Question: I'd like to preface this by saying that I am the original author of this website. I am the owner of my personal site, www.benjamindisinger.com and I'm running into an issue with the show/hide function below the videos on my page. I have very minimal experience with JS and CSS so please bear with me while I try to explain what I believe is happening.
The original author coded my page for 4 videos (everything but the Linkin Park one), but I'd like to continuously add videos at will upon completion so that my work stays current.
The new video is the third one down, the Linkin Park one. If you'll notice on my other videos, the information is hidden below each video by a "More Info" show/hide function.
I'm trying to add the same functionality to the Linkin Park video, but I'm getting various errors.
Here is my CSS. Note that I added in #show_hide5 and #slidingDiv5 myself and that they didn't exist in the original author's code -
'''
/* CSS Reset */
body,div,dl,dt,dd,ul,ol,li,h1,h2,h3,h4,h5,h6,pre,form,fieldset,input,textarea,p,blockquote,th, td {margin:0;padding:0;}
html,body {margin:0;padding:0;}
table {border-collapse:collapse;border-spacing:0;}
fieldset,img { border:0;}
input{border:1px solid #b0b0b0;padding:3px 5px 4px;color:#979797;width:190px;}
address,caption,cite,code,dfn,th,var {font-style:normal;font-weight:normal;}
ol,ul {list-style:none;}
caption,th {text-align:left;}
h1,h2,h3,h4,h5,h6 {font-size:100%;font-weight:normal;}
q:before,q:after {content:'';}
abbr,acronym { border:0;}
/*General CSS*/
body{
color: #333333;
background-color: #fefefe;
/*
/* IE10 Consumer Preview
background-image: -ms-linear-gradient(left, #F6F6F6 0%, #E0E0E0 100%);
/* Mozilla Firefox
background-image: -moz-linear-gradient(left, #F6F6F6 0%, #E0E0E0 100%);
/* Opera
background-image: -o-linear-gradient(left, #F6F6F6 0%, #E0E0E0 100%);
/* Webkit (Safari/Chrome 10)
background-image: -webkit-gradient(linear, left top, right top, color-stop(0, #F6F6F6), color-stop(1, #E0E0E0));
/* Webkit (Chrome 11+)
background-image: -webkit-linear-gradient(left, #F6F6F6 0%, #E0E0E0 100%);
/* W3C Markup, IE10 Release Preview
background-image: linear-gradient(to right, #F6F6F6 0%, #E0E0E0 100%); */
}
#wrapper {
max-width: 1000px;
min-height: 500px;
margin: 20px auto 5px auto;
}
hr {
height: 1px;
background: #aaaaaa;
margin-top: 35px;
margin-bottom: 35px;
}
/*Text Styling*/
a:link {
color: #333;
}
a:visited {
color: #333;
}
a:hover {
color:#c4282c;
}
a {
text-decoration: none;
}
a.nodec:hover{
color: #333;
}
a.home:link {
color: #9b9b9b;
}
a.home:visited{
color: #9b9b9b;
}
a.home:hover{
color: #9b9b9b;
}
a.anhor{
postion: relative;
}
h1 {
text-align: center;
font-size: 5em;
}
span.red{
color: #c4282c;
}
h3 {
display: inline;
}
*{
font-family: "Century Gothic", Futura, arial, sans-serif;
}
p#right,p#left{
text-align: center;
font-size: 0.75em;
}
#name{
font-weight: 100;
letter-spacing: 0.08em;
}
/*Header*/
#header{
padding-top: 5px;
}
#nav {
text-align: center;
}
#nav ul li{
display: inline;
padding-right: 100px;
padding-left: 100px;
font-size: 1.3em;
}
/*Content*/
#content{
width: 1000px;
min-height: 400px;
margin-bottom: 15px;
}
.center {
display: block;
text-align: center;
margin-left: auto;
margin-right: auto;
}
p.center{
padding-top: 5px;
}
.photo{
margin-top: 25px;
margin-left: auto;
margin-right: auto;
text-align: center;
width: 48%;
}
iframe{
margin-bottom: 20px;
}
.button{
margin-top: 10px;
height: 25px;
width: 90px;
margin: auto;
text-align: center;
border-radius: 5px;
border: none;
background-color: #aaa;
}
.button:hover{
background-color: #cfcfcf;
}
.flickr{
margin-top: 20px;
height: 25px;
width: 120px;
margin: auto;
text-align: center;
border-radius: 5px;
border: none;
background-color: #aaa;
}
.flickr:hover{
background-color: #cfcfcf;
}
.shadbox{
margin-left: 8px;
margin-right: 8px;
padding-top: 35px;
}
.about{
line-height: 1.3;
font-weight: 400;
margin: 15px 50px;
text-align: center;
}
#slidingDiv, #slidingDiv2, #slidingDiv3, #slidingDiv4, #slidingDiv5 {
margin-top: 10px;
text-align: center;
margin-left: auto;
margin-right: auto;
}
#slidingDiv {
height: 350px;
}
#slidingDiv2 {
height: 375px;
}
#slidingDiv3 {
height:280px;
}
#slidingDiv4 {
height:100px;
}
#slidingDiv5 {
height:100px;
}
#show_hide, #show_hide2, #show_hide3, #show_hide4, #show_hide5, {
display:none;
}
.laurels{
margin: 7px 15px;
}
/*Footer*/
#footer{
margin-bottom: 75px;
margin-top: -25px;
}
#left{
width: 50%;
float: left;
}
#right{
width: 50%;
float: left;
}
'''
Here is my showhide.js file. Again, I added in the show/hide 5 section. The current code on my website, www.benjamindisinger.com, does not feature the show/hide 5 part of the code. When I DO include it, it breaks all of the other show/hide buttons. They all appear instead of being hidden and the buttons no longer work. For the sake of appearance while I figure this out, the code is not included in the current site. Next to the ".click(function(X){" code I randomly assigned "d" for the show/hide 5. I'm unsure of what this does. Please advise.
'''
//show/hide 1
$(document).ready(function(){
$("#slidingDiv").hide();
$("#show_hide").show();
$('#show_hide').click(function(a){
a.preventDefault();
$("#slidingDiv").slideToggle();
});
});
//show/hide 2
$(document).ready(function(){
$("#slidingDiv2").hide();
$("#show_hide2").show();
$('#show_hide2').click(function(b){
b.preventDefault();
$("#slidingDiv2").slideToggle();
});
});
//show/hide 3
$(document).ready(function(){
$("#slidingDiv3").hide();
$("#show_hide3").show();
$('#show_hide3').click(function(c){
c.preventDefault();
$("#slidingDiv3").slideToggle();
});
});
//show/hide 4
$(document).ready(function(){
$("#slidingDiv4").hide();
$("#show_hide4").show();
$('#show_hide4').click(function(e){
e.preventDefault();
$("#slidingDiv4").slideToggle();
});
});
//show/hide 5
$(document).ready(function(){
$("#slidingDiv5").hide();
$("#show_hide5").show();
$('#show_hide5').click(function(d){
d.preventDefault();
$("#slidingDiv5").slideToggle();
});
});
'''
And, lastly, here is my HTML. The code in question is about mid-way down. Again, all of the slidingDiv5 and show_hide5 stuff is new. Now here's something I really don't understand. The hyperlink isn't centered and it's not hidden like the other line right above it "Created by Benjamin Disinger and Bogdan Ciornei." Also, for whatever reason, if I delete the hyperlink code it removes the video below it (Glossolalia). I don't understand how deleting a youtube hyperlink in another section of code somehow removes the unrelated video below it.
'''
<!DOCTYPE html>
<html>
<head>
<title>The Official Site of Benjamin Disinger</title>
<meta name="description" content="Official site for filmmaker Benjamin Disinger. Featuring videos for Manchester Orchestra, Hammock, and Linkin Park, as well as films, 'Someday, You'll Remember Today' and 'Dust.'"
<meta http-equiv="Content-Type" content="text/html; charset=UTF-8">
<link rel="stylesheet" type="text/css" href="default.css">
<link rel="icon" type="image/ico" href="favicon.ico">
<script src="http://ajax.googleapis.com/ajax/libs/jquery/1.3.2/jquery.js" type="text/javascript"></script>
<script src="showhide.js" type="text/javascript"></script>
<script src="http://ajax.googleapis.com/ajax/libs/jquery/1.3.2/jquery.js" type="text/javascript"></script>
<link rel="stylesheet" type="text/css" href="shadowbox/shadowbox.css">
<script type="text/javascript" src="shadowbox/shadowbox.js"></script>
<script type="text/javascript">
Shadowbox.init();
</script>
<script>
(function(i,s,o,g,r,a,m){i['GoogleAnalyticsObject']=r;i[r]=i[r]||function(){
(i[r].q=i[r].q||[]).push(arguments)},i[r].l=1*new Date();a=s.createElement(o),
m=s.getElementsByTagName(o)[0];a.async=1;a.src=g;m.parentNode.insertBefore(a,m)
})(window,document,'script','//www.google-analytics.com/analytics.js','ga');
ga('create', 'UA-44218930-1', 'benjamindisinger.com');
ga('send', 'pageview');
</script>
</head>
<body>
<div id="wrapper">
<div id="header">
<h1 id="name">
<a href="index.html" class="home"><img alt="Benjamin Disinger" src="media/header_spaced.png"></a>
</h1>
<hr />
<div id="nav">
<ul>
<li><a href="index.html">FILM</a></li>
<li><a href="photo.html">PHOTOGRAPHY</a></li>
<li><a href="about.html">ABOUT</a></li>
</ul>
</div>
</div>
<hr />
<div id="content">
<iframe class="center" src="http://player.vimeo.com/video/26596218?portrait=0" width="900" height="383" frameborder="0"
webkitAllowFullScreen mozallowfullscreen allowFullScreen></iframe>
<div class="button"><a href="#" class="nodec" id="show_hide"><p class="center">More Info</p></a></div>
<div id="slidingDiv">
<p>Written/Directed by Benjamin Disinger</p>
<p>VFX by Bogdan Ciornei</p>
<p class="about"><a rel="shadowbox[virgin];width=1200;height=1350;" href="media/virgin/virgin_credits_v3.pdf">Full Cast/Crew</p></a>
<br />
<p>Starring Chris Montgomery, George Sander, Kristen Farrell, Luke and Marin Medina</p>
<br />
<img src="media/virgin/buffaloniagara.png" width="150" height="98" class="laurels" />
<img src="media/virgin/LAMVF.png" width="150" height="98" class="laurels" />
<img src="media/virgin/snob.png" width="150" height="98" class="laurels" />
<br />
<img src="media/virgin/independents.png" width="150" height="98" class="laurels" />
<img src="media/virgin/reelfilm.png" width="150" height="98" class="laurels" />
</div>
<br /><br /><br />
<iframe class="center" src="http://player.vimeo.com/video/41286241?color=f7f3f2" width="900" height="383" frameborder="0"
webkitAllowFullScreen mozallowfullscreen allowFullScreen></iframe>
<div class="button"><a href="#" class="nodec" id="show_hide2"><p class="center">More Info</p></a></div>
<div id="slidingDiv2">
<p>Produced by Breeanne Murcko</p>
<p>Written/Directed by Benjamin Disinger</p>
<p>VFX by Bogdan Ciornei</p>
<p class="about"><a rel="shadowbox[someday];width=1200;height=1700;" href="media/someday/someday_credits_v6.pdf">Full Cast/Crew</p></a>
<br />
<p>Starring Patrick Dodge and Jessica Francis</p>
<br />
<img src="media/someday/hollyshorts.png" width="150" height="98" class="laurels" />
<img src="media/someday/okanagan.png" width="150" height="98" class="laurels" />
<img src="media/someday/independents.png" width="150" height="98" class="laurels" />
<br />
<img src="media/someday/sanjose.png" width="150" height="98" class="laurels" />
<img src="media/someday/maverick.png" width="150" height="98" class="laurels" />
</div>
<br /><br /><br />
<iframe class="center" src="//player.vimeo.com/video/82422989" width="900" height="383" frameborder="0" webkitallowfullscreen mozallowfullscreen allowfullscreen></iframe>
<div class="button"><a href="#" class="nodec" id="show_hide5"><p class="center">More Info</p></a></div>
<div id="slidingDiv5">
<p>Created by Benjamin Disinger and Bogdan Ciornei</p>
<p><a href="http://youtu.be/TiCnjKlCWH8">Linkin Park's Official YouTube Link</a></p>
</div>
<br /><br /><br />
<iframe class="center" src="http://player.vimeo.com/video/70754486" width="900" height="383" frameborder="0"
webkitAllowFullScreen mozallowfullscreen allowFullScreen></iframe>
<div class="button"><a href="#" class="nodec" id="show_hide4"><p class="center">More Info</p></a></div>
<div id="slidingDiv4">
<p>Written/Directed by Benjamin Disinger</p>
<p>VFX by Bogdan Ciornei</p>
<p class="about"><a rel="shadowbox[gloss];width=1200;height=700;" href="media/glossolalia/gloss_credits_v2.pdf">Full Cast/Crew</p></a>
<br />
<p>Starring Kellie and Rusty Burns</p>
</div>
<br /><br /><br />
<iframe class="center" src="http://player.vimeo.com/video/72307187" width="900" height="383" frameborder="0"
webkitAllowFullScreen mozallowfullscreen allowFullScreen></iframe>
<div class="button"><a href="#" class="nodec" id="show_hide3"><p class="center">More Info</p></a></div>
<div id="slidingDiv3">
<p>Produced by Aaron Gordon, Alex Pagliaro</p>
<p>Written/Directed by Benjamin Disinger</p>
<p>VFX by Bogdan Ciornei</p>
<p class="about"><a rel="shadowbox[dust];width=1200;height=2200;" href="media/dust/dust_credits_v3.pdf">Full Cast/Crew</p></a>
<br />
<p>Starring George Sander, Lea Mancarella, Sam Fisher, Kenton Cummings</p>
<br />
<img src="media/dust/snob.png" width="150" height="98" class="laurels" />
<p>Not yet released.</p>
</div>
<br /><br />
</div>
<hr />
<div id="footer">
<p id="left">
All Videos Copyright of Benjamin Disinger <br />
</p>
<p id="right">
<a href="mailto:BenDisinger@gmail.com">
BenDisinger@gmail.com
</a>
</p>
</div>
</div>
</body>
</html>
'''
Hopefully I've explained myself clear enough. I'm not entirely confident that I have.
To recap: I'd like for the show/hide beneath the Linkin Park video to work properly. Anything involving show_hide5 and slidingDiv5 is the code in question.
Thank you!
-Ben
Thank you AppleNaveeN for the reply! Unfortunately, it didn't work (or I implemented it incorrectly).
I changed my JS, HTML, and CSS to represent your advice. Unfortunately, my website now looks like this, www.benjamindisinger.com, with all of the buttons broken once again and everything visible.
Here is the changed HTML -
'''
<iframe class="center" src="http://player.vimeo.com/video/26596218?portrait=0" width="900" height="383" frameborder="0"
webkitAllowFullScreen mozallowfullscreen allowFullScreen></iframe>
<div class="button"><a href="#" class="nodec show_hide" id="show_hide"><p class="center">More Info</p></a></div>
<div id="slidingDiv" class="slidingDiv">
<p>Written/Directed by Benjamin Disinger</p>
<p>VFX by Bogdan Ciornei</p>
<p class="about"><a rel="shadowbox[virgin];width=1200;height=1350;" href="media/virgin/virgin_credits_v3.pdf">Full Cast/Crew</p></a>
<br />
<p>Starring Chris Montgomery, George Sander, Kristen Farrell, Luke and Marin Medina</p>
<br />
<img src="media/virgin/buffaloniagara.png" width="150" height="98" class="laurels" />
<img src="media/virgin/LAMVF.png" width="150" height="98" class="laurels" />
<img src="media/virgin/snob.png" width="150" height="98" class="laurels" />
<br />
<img src="media/virgin/independents.png" width="150" height="98" class="laurels" />
<img src="media/virgin/reelfilm.png" width="150" height="98" class="laurels" />
</div>
<br /><br /><br />
<iframe class="center" src="http://player.vimeo.com/video/41286241?color=f7f3f2" width="900" height="383" frameborder="0"
webkitAllowFullScreen mozallowfullscreen allowFullScreen></iframe>
<div class="button"><a href="#" class="nodec show_hide" id="show_hide2"><p class="center">More Info</p></a></div>
<div id="slidingDiv2" class="slidingDiv">
<p>Produced by Breeanne Murcko</p>
<p>Written/Directed by Benjamin Disinger</p>
<p>VFX by Bogdan Ciornei</p>
<p class="about"><a rel="shadowbox[someday];width=1200;height=1700;" href="media/someday/someday_credits_v6.pdf">Full Cast/Crew</p></a>
<br />
<p>Starring Patrick Dodge and Jessica Francis</p>
<br />
<img src="media/someday/hollyshorts.png" width="150" height="98" class="laurels" />
<img src="media/someday/okanagan.png" width="150" height="98" class="laurels" />
<img src="media/someday/independents.png" width="150" height="98" class="laurels" />
<br />
<img src="media/someday/sanjose.png" width="150" height="98" class="laurels" />
<img src="media/someday/maverick.png" width="150" height="98" class="laurels" />
</div>
<br /><br /><br />
<iframe class="center" src="//player.vimeo.com/video/82422989" width="900" height="383" frameborder="0" webkitallowfullscreen mozallowfullscreen allowfullscreen></iframe>
<div class="button"><a href="#" class="nodec show_hide" id="show_hide5"><p class="center">More Info</p></a></div>
<div id="slidingDiv5" class="slidingDiv">
<p>Created by Benjamin Disinger and Bogdan Ciornei</p>
<p><a href="http://youtu.be/TiCnjKlCWH8">Linkin Park's Official YouTube Link</a></p>
</div>
<br /><br /><br />
<iframe class="center" src="http://player.vimeo.com/video/70754486" width="900" height="383" frameborder="0"
webkitAllowFullScreen mozallowfullscreen allowFullScreen></iframe>
<div class="button"><a href="#" class="nodec show_hide" id="show_hide4"><p class="center">More Info</p></a></div>
<div id="slidingDiv4" class="slidingDiv">
<p>Written/Directed by Benjamin Disinger</p>
<p>VFX by Bogdan Ciornei</p>
<p class="about"><a rel="shadowbox[gloss];width=1200;height=700;" href="media/glossolalia/gloss_credits_v2.pdf">Full Cast/Crew</p></a>
<br />
<p>Starring Kellie and Rusty Burns</p>
</div>
<br /><br /><br />
<iframe class="center" src="http://player.vimeo.com/video/72307187" width="900" height="383" frameborder="0"
webkitAllowFullScreen mozallowfullscreen allowFullScreen></iframe>
<div class="button"><a href="#" class="nodec show_hide" id="show_hide3"><p class="center">More Info</p></a></div>
<div id="slidingDiv3" class="slidingDiv">
<p>Produced by Aaron Gordon, Alex Pagliaro</p>
<p>Written/Directed by Benjamin Disinger</p>
<p>VFX by Bogdan Ciornei</p>
<p class="about"><a rel="shadowbox[dust];width=1200;height=2200;" href="media/dust/dust_credits_v3.pdf">Full Cast/Crew</p></a>
<br />
<p>Starring George Sander, Lea Mancarella, Sam Fisher, Kenton Cummings</p>
<br />
<img src="media/dust/snob.png" width="150" height="98" class="laurels" />
<p>Not yet released.</p>
</div>
'''
And now the changed JS file with all of the other .slidingDiv number deleted -
'''
//show/hide
$(document).ready(function(){
$(".slidingDiv").hide();
$(".show_hide").show();
$('.show_hide').click(function(a){
a.preventDefault();
$(".slidingDiv").slideToggle();
});
});
'''
And, lastly, here is the changed CSS. Now here's the tricky part. I need the different #slidingDiv's because they have different heights. They correspond to the space allowed for each "more info" button upon expansion. Some videos have more than others and this is how I've handled the space needed.
'''
#slidingDiv, #slidingDiv2, #slidingDiv3, #slidingDiv4, #slidingDiv5 {
margin-top: 10px;
text-align: center;
margin-left: auto;
margin-right: auto;
}
#slidingDiv {
height: 350px;
}
#slidingDiv2 {
height: 375px;
}
#slidingDiv3 {
height:280px;
}
#slidingDiv4 {
height:100px;
}
#slidingDiv5 {
height:100px;
}
#show_hide {
display:none;
}
'''
Please advise.
-Ben
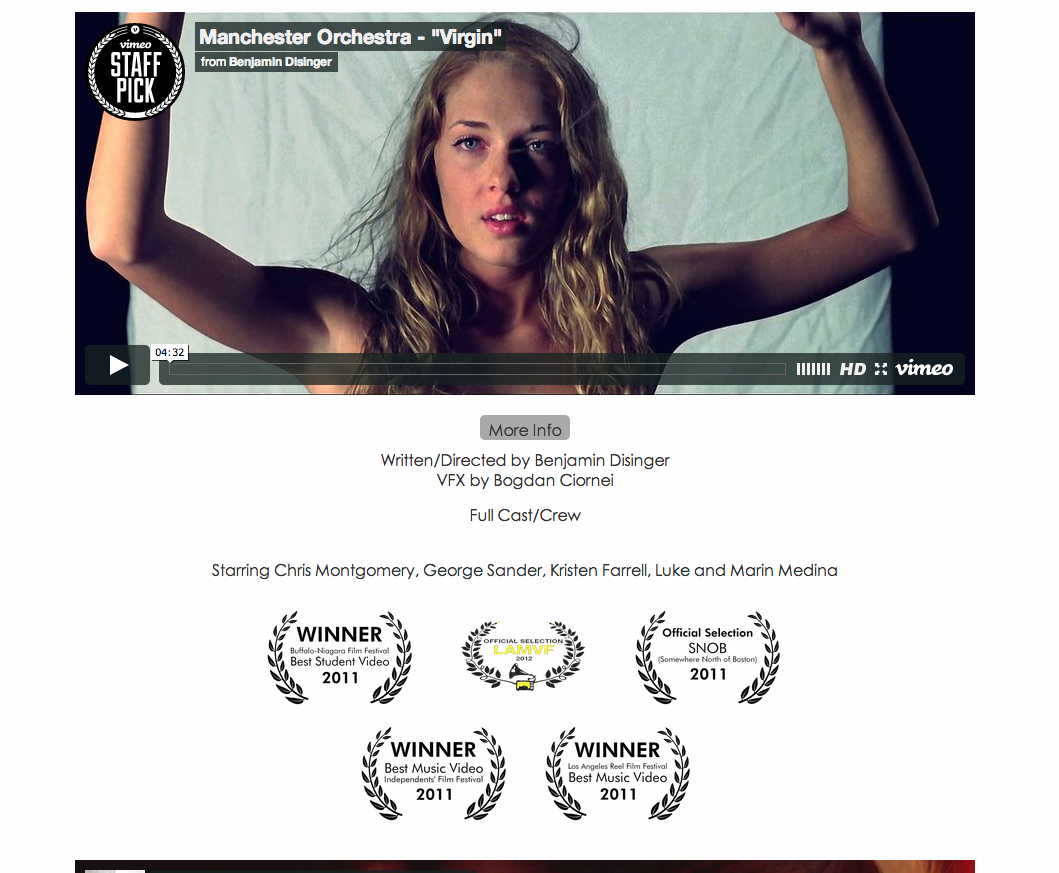
Answer: You need to change your JavaScript Code to below one function (showhide.js)
remove all functions then write this function
Use Classes insteed of IDs.
//show/hide
$(document).ready(function(){
'''
$(".slidingDiv").hide();
$(".show_hide").show();
$('.show_hide').click(function(a){
a.preventDefault();
$(".slidingDiv").slideToggle();
});
});
'''
Then,
Small changes in your HTML
Example: (Video One)
'''
<div class="button"><a href="#" class="nodec show_hide" id="show_hide5"><p class="center">More Info</p></a></div>
<div id="slidingDiv5" class="slidingDiv">
<p>Created by Benjamin Disinger and Bogdan Ciornei</p>
<p><a href="http://youtu.be/TiCnjKlCWH8">Linkin Park's Official YouTube Link</a></p>
</div>
<br /><br /><br />
'''
i have added "show_hide" Class at "show_hide5" ID
and, added "slidingDiv" Class at "slidingDiv5" ID
So, Finally you don't need to add JavaScript code again and again for every new video. It will use for your all videos.